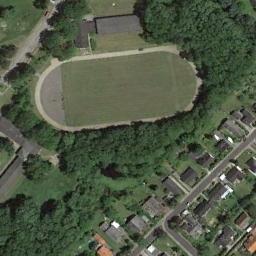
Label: ground_track_field